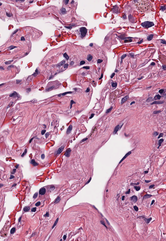
Tumor epithelial tissue: no
Tumor-associated stroma tissue: no
Normal tissue: yes